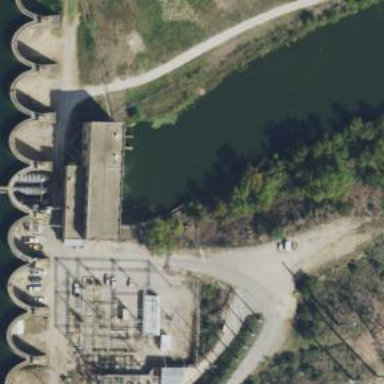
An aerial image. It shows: Power substation dedicated to generation.